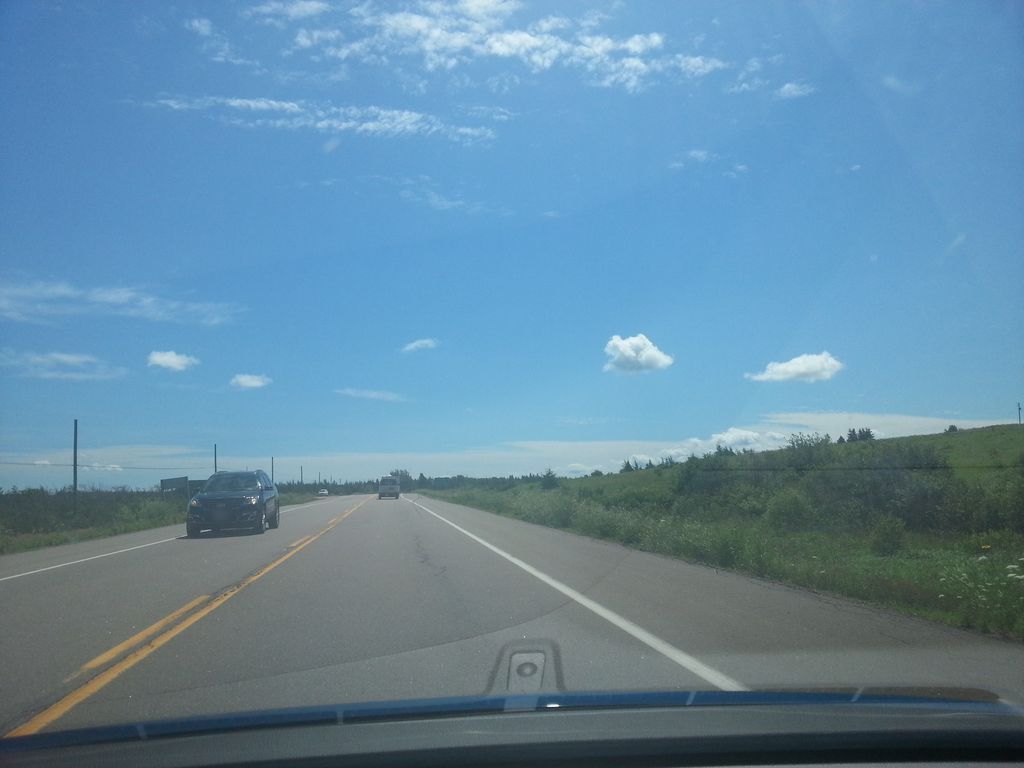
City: charlottetown